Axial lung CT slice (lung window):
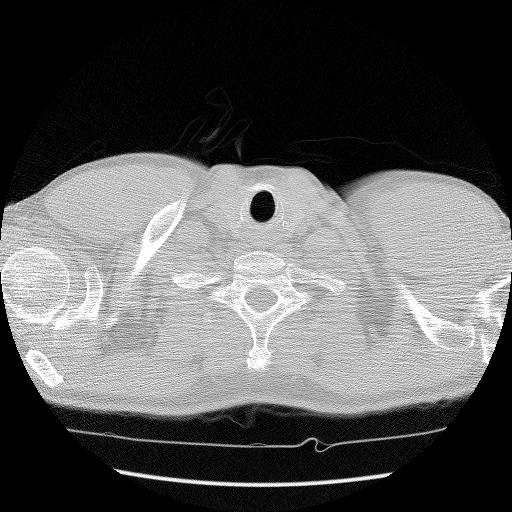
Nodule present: no